Interaction volume radius: 5 \u00c5
Interaction volume height: 35 \u00c5
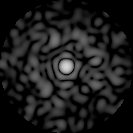
Disorder parameter: 0.8426